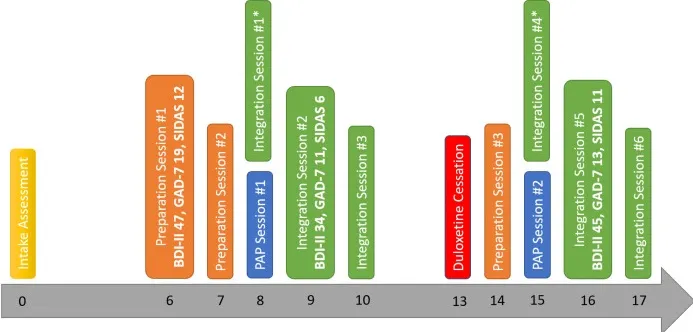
Timeline of significant events and rating scale scores. BDI-II, Beck Depression Inventory; GAD-7, Generalized Anxiety Disorder 7-Item; SIDAS, Suicidal Ideation Attributes Scale; PAP, Psilocybin-Assisted Psychotherapy. *Occurred the day after the PAP Session.
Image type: chart (chart)